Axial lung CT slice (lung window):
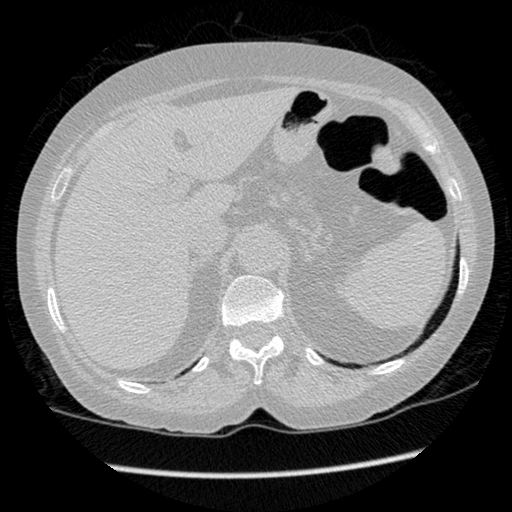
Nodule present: no